Field crop: maize
Growth stage: 2
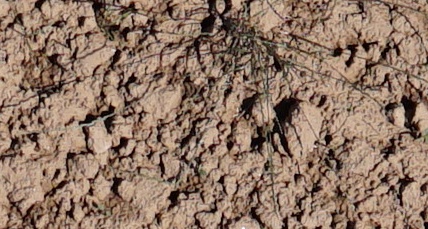
Species: lolium